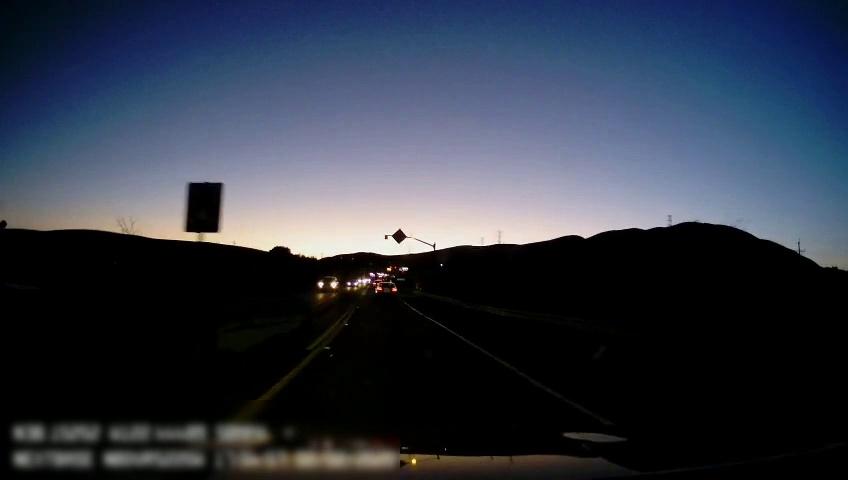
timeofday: Dusk/Dawn/Twilight
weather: Other
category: Drivable Space
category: Vehicles | SUV
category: Vehicles | Car
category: Vehicles | SUV
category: Vehicles | Car
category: Lanes | Current Lane
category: Lanes | Current Lane
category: Traffic | Signs
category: Traffic | Signs